Field crop: maize
Growth stage: 1
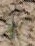
Species: salsola